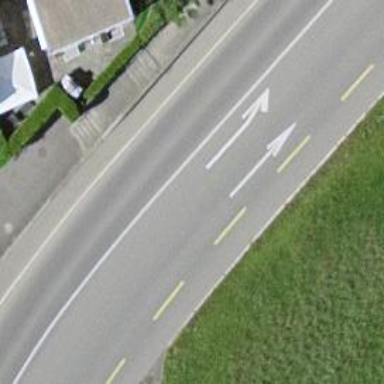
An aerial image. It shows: Secondary road with asphalt surface. There is designated cycle lane on the left side.